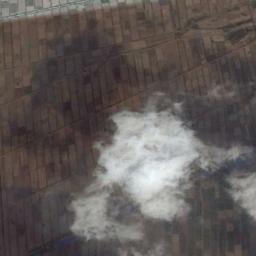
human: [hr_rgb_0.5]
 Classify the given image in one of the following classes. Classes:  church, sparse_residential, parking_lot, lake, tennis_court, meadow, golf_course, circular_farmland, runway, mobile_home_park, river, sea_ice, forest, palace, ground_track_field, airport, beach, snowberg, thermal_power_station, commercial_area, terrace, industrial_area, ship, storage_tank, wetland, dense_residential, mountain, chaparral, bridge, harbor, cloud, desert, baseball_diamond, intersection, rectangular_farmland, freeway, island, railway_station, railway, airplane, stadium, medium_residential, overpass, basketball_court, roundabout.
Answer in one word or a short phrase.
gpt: cloud